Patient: sex M, age 78
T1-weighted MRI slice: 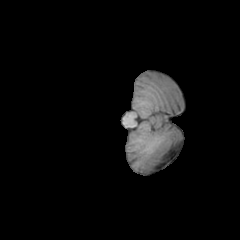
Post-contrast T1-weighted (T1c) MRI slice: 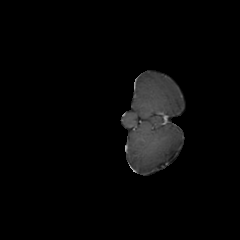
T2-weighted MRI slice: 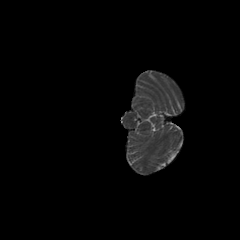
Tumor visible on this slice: no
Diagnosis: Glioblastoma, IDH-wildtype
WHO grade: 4